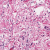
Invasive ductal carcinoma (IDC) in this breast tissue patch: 0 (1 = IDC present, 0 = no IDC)